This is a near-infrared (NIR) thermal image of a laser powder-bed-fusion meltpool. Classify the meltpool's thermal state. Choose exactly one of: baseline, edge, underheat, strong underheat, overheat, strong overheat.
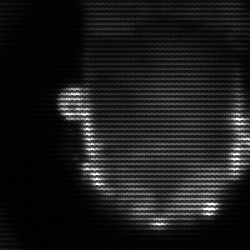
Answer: baseline